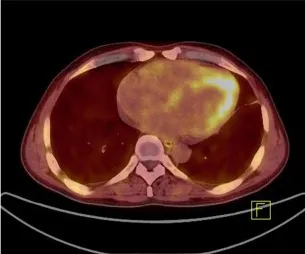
18F-FAPI PET/CT fused image demonstrated the uptake [10.10 (SUVmax), 8.75 (SUVpeak).
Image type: radiology (pet)